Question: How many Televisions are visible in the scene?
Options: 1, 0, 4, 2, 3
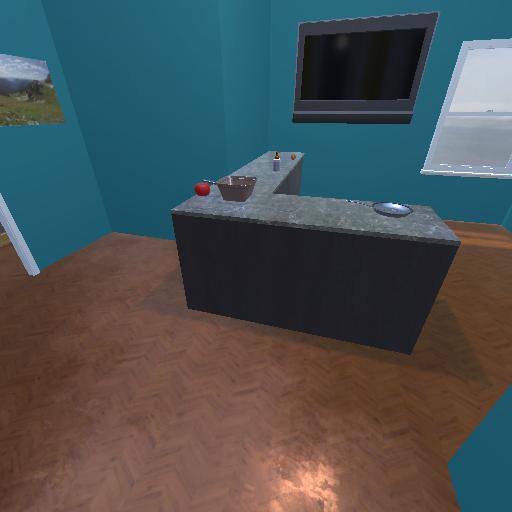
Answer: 1